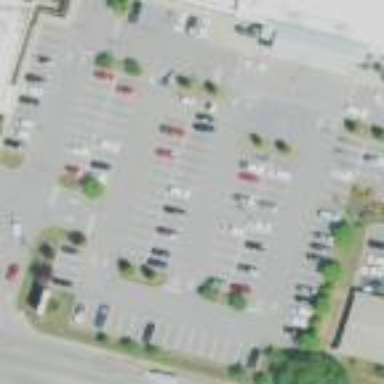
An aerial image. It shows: Parking area with surface.